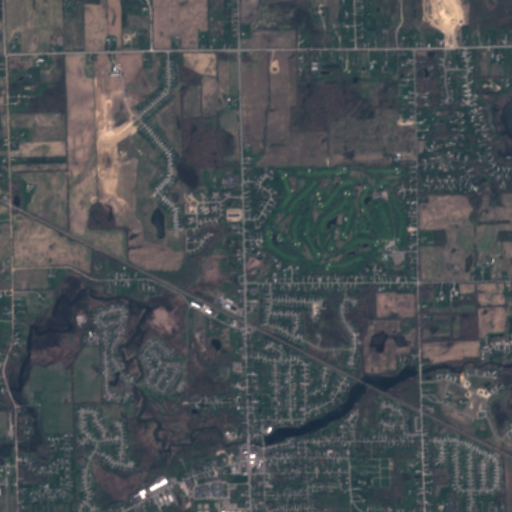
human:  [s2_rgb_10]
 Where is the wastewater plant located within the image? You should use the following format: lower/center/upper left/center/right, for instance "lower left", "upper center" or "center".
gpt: The wastewater plant is located in the lower left of the image.
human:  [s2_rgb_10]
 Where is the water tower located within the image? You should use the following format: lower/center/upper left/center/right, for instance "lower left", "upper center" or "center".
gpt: The water tower is located in the lower right of the image.
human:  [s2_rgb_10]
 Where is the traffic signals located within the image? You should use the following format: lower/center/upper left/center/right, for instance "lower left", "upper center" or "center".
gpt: The traffic signals is located in the lower center of the image.
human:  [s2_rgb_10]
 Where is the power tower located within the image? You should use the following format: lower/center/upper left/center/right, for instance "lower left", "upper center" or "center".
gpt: There is no power tower in the image.